Question: Why doesn't the Standard in add column work?

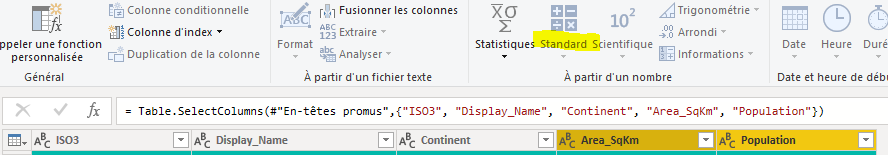
Answer: The add standard column will "perform basic math operations". You have selected a text column ("ABC"). If it is a numeric column then convert it first.